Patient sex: M
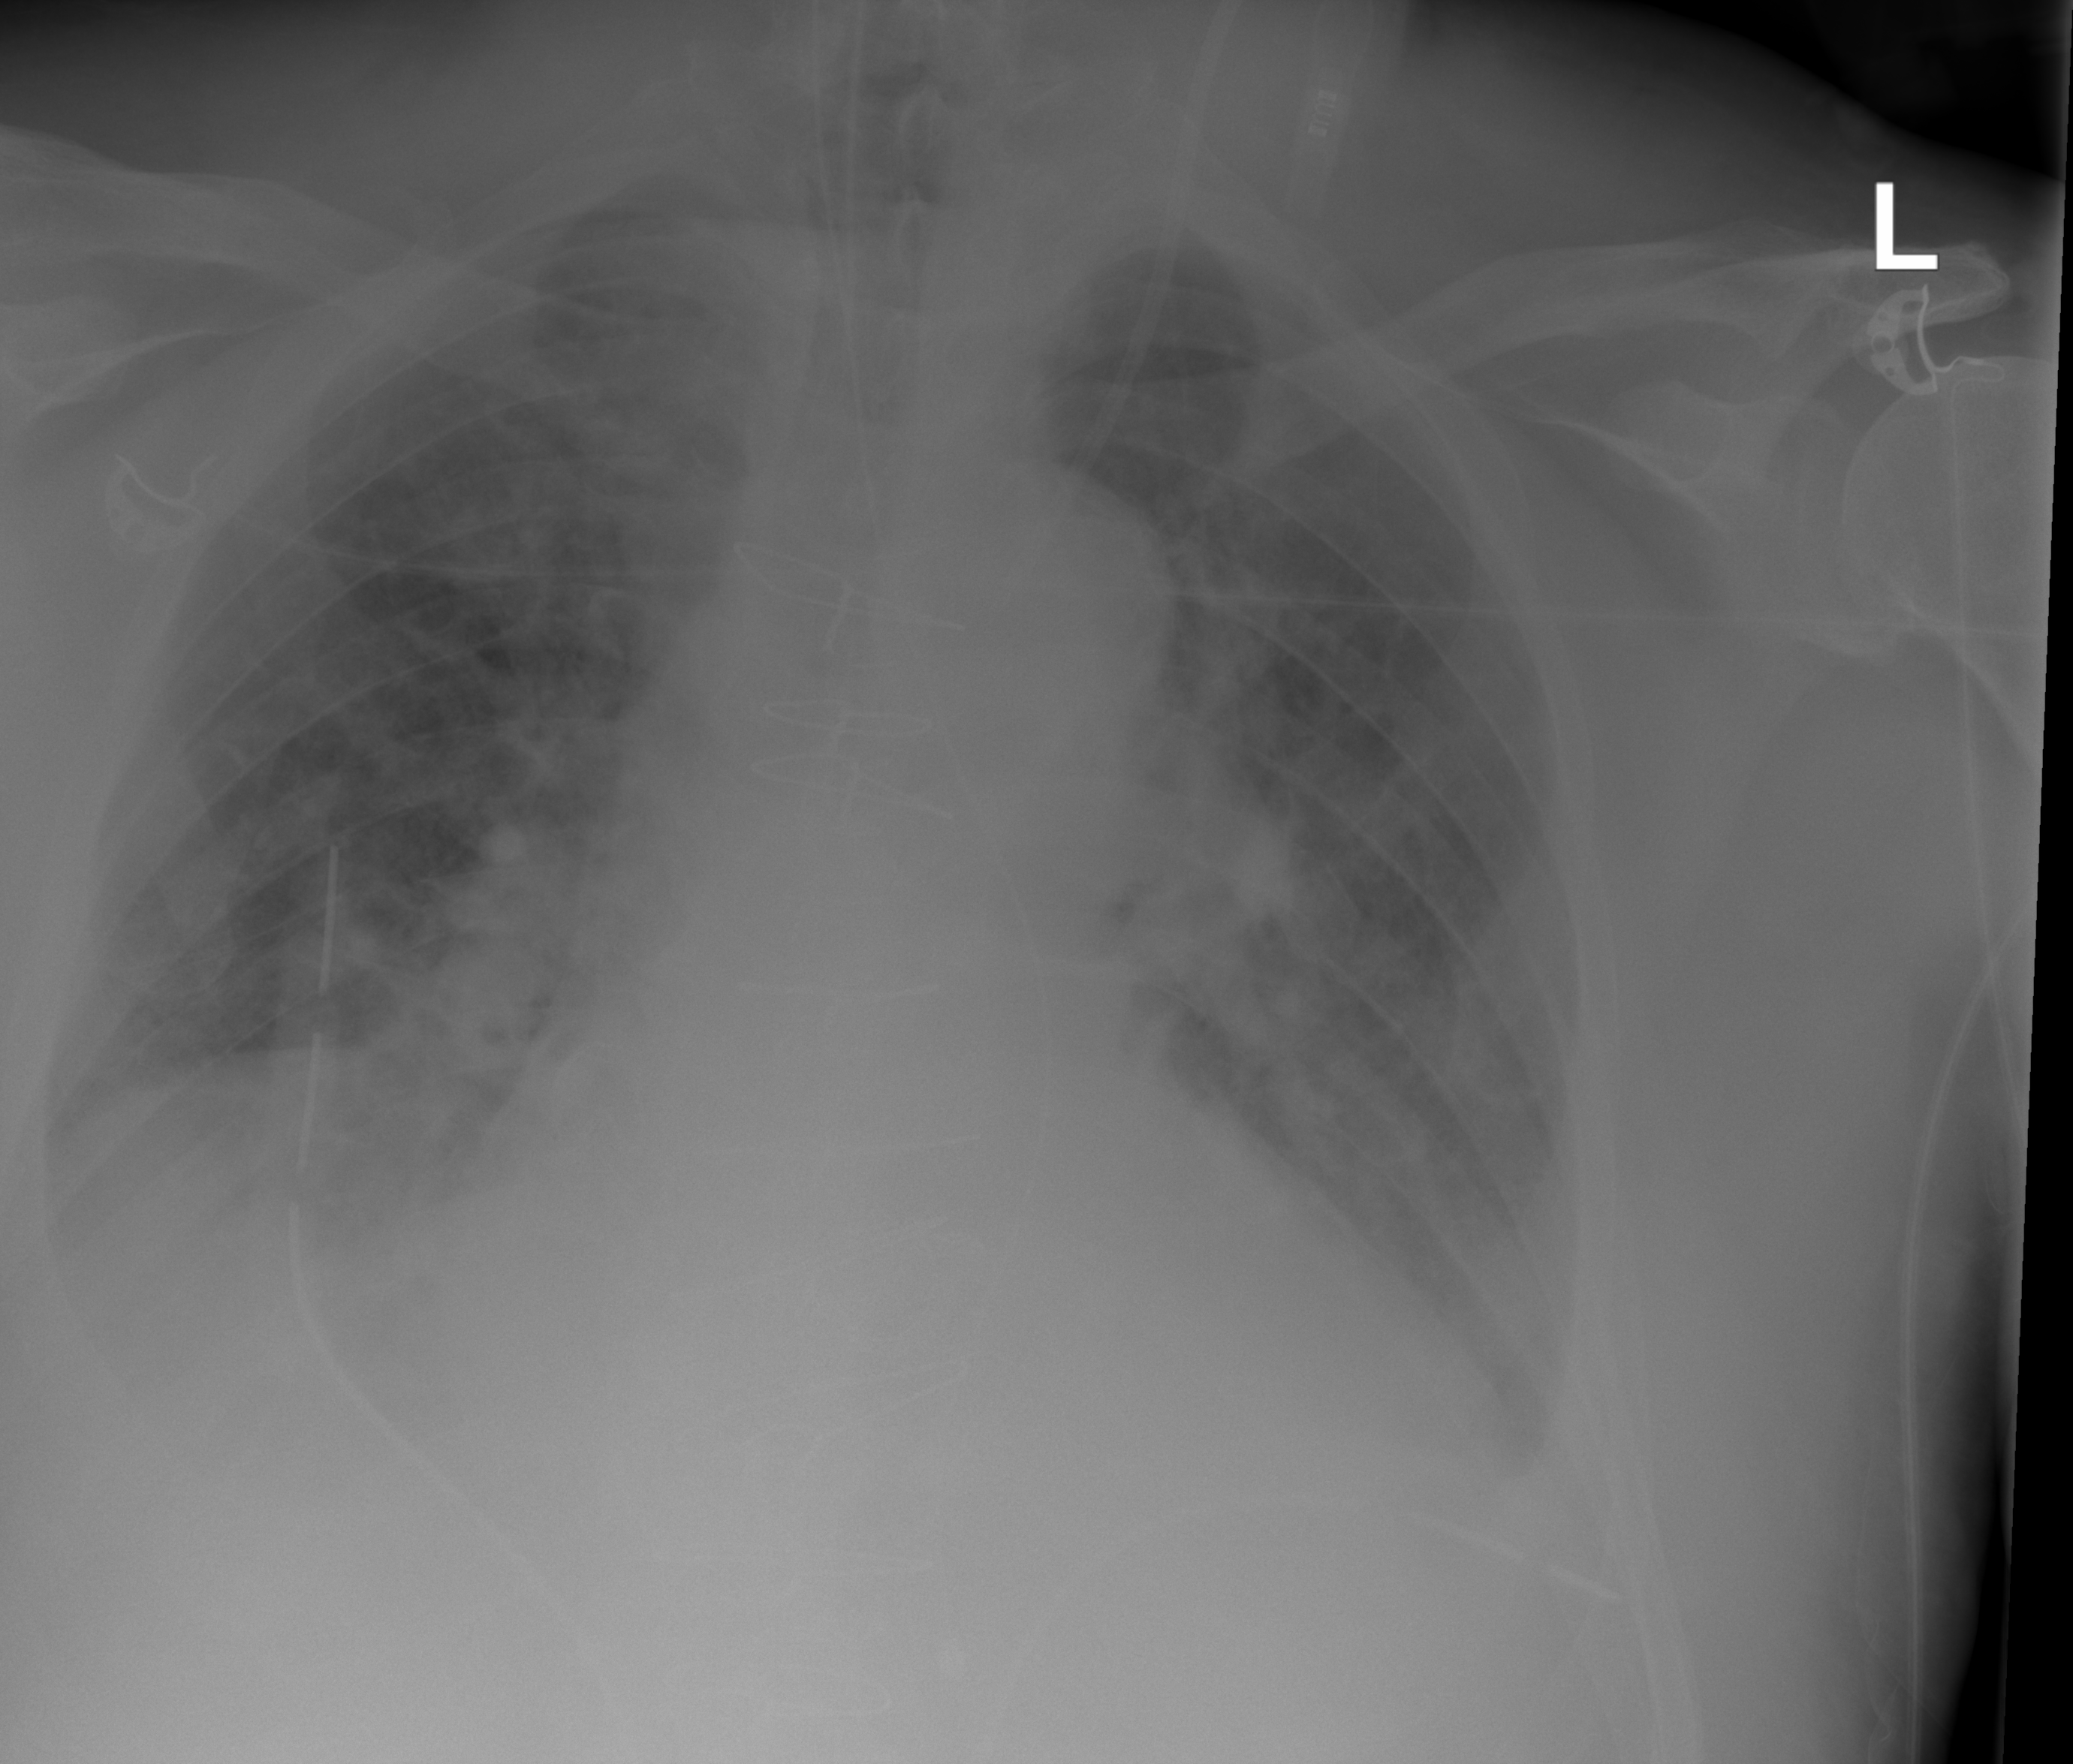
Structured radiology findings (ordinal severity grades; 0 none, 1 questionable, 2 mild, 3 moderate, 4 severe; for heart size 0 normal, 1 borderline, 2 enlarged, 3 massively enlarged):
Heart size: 1
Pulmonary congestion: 3
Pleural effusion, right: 1
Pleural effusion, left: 2
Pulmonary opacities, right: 3
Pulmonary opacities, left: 3
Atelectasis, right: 2
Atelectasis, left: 2